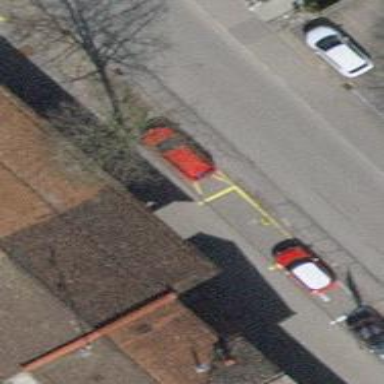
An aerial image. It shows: Car sharing facility.